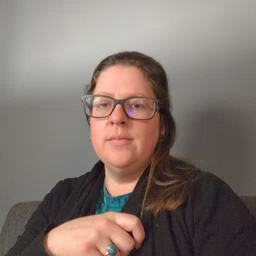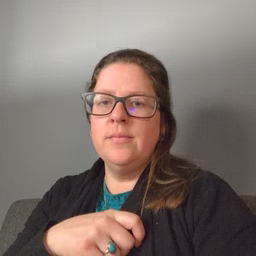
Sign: clown